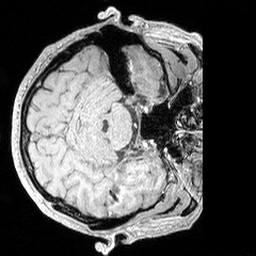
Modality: MP2RAGE
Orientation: axial
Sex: male
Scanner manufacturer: siemens
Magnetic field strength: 3 T
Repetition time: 5 s
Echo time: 0.00292 s